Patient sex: F
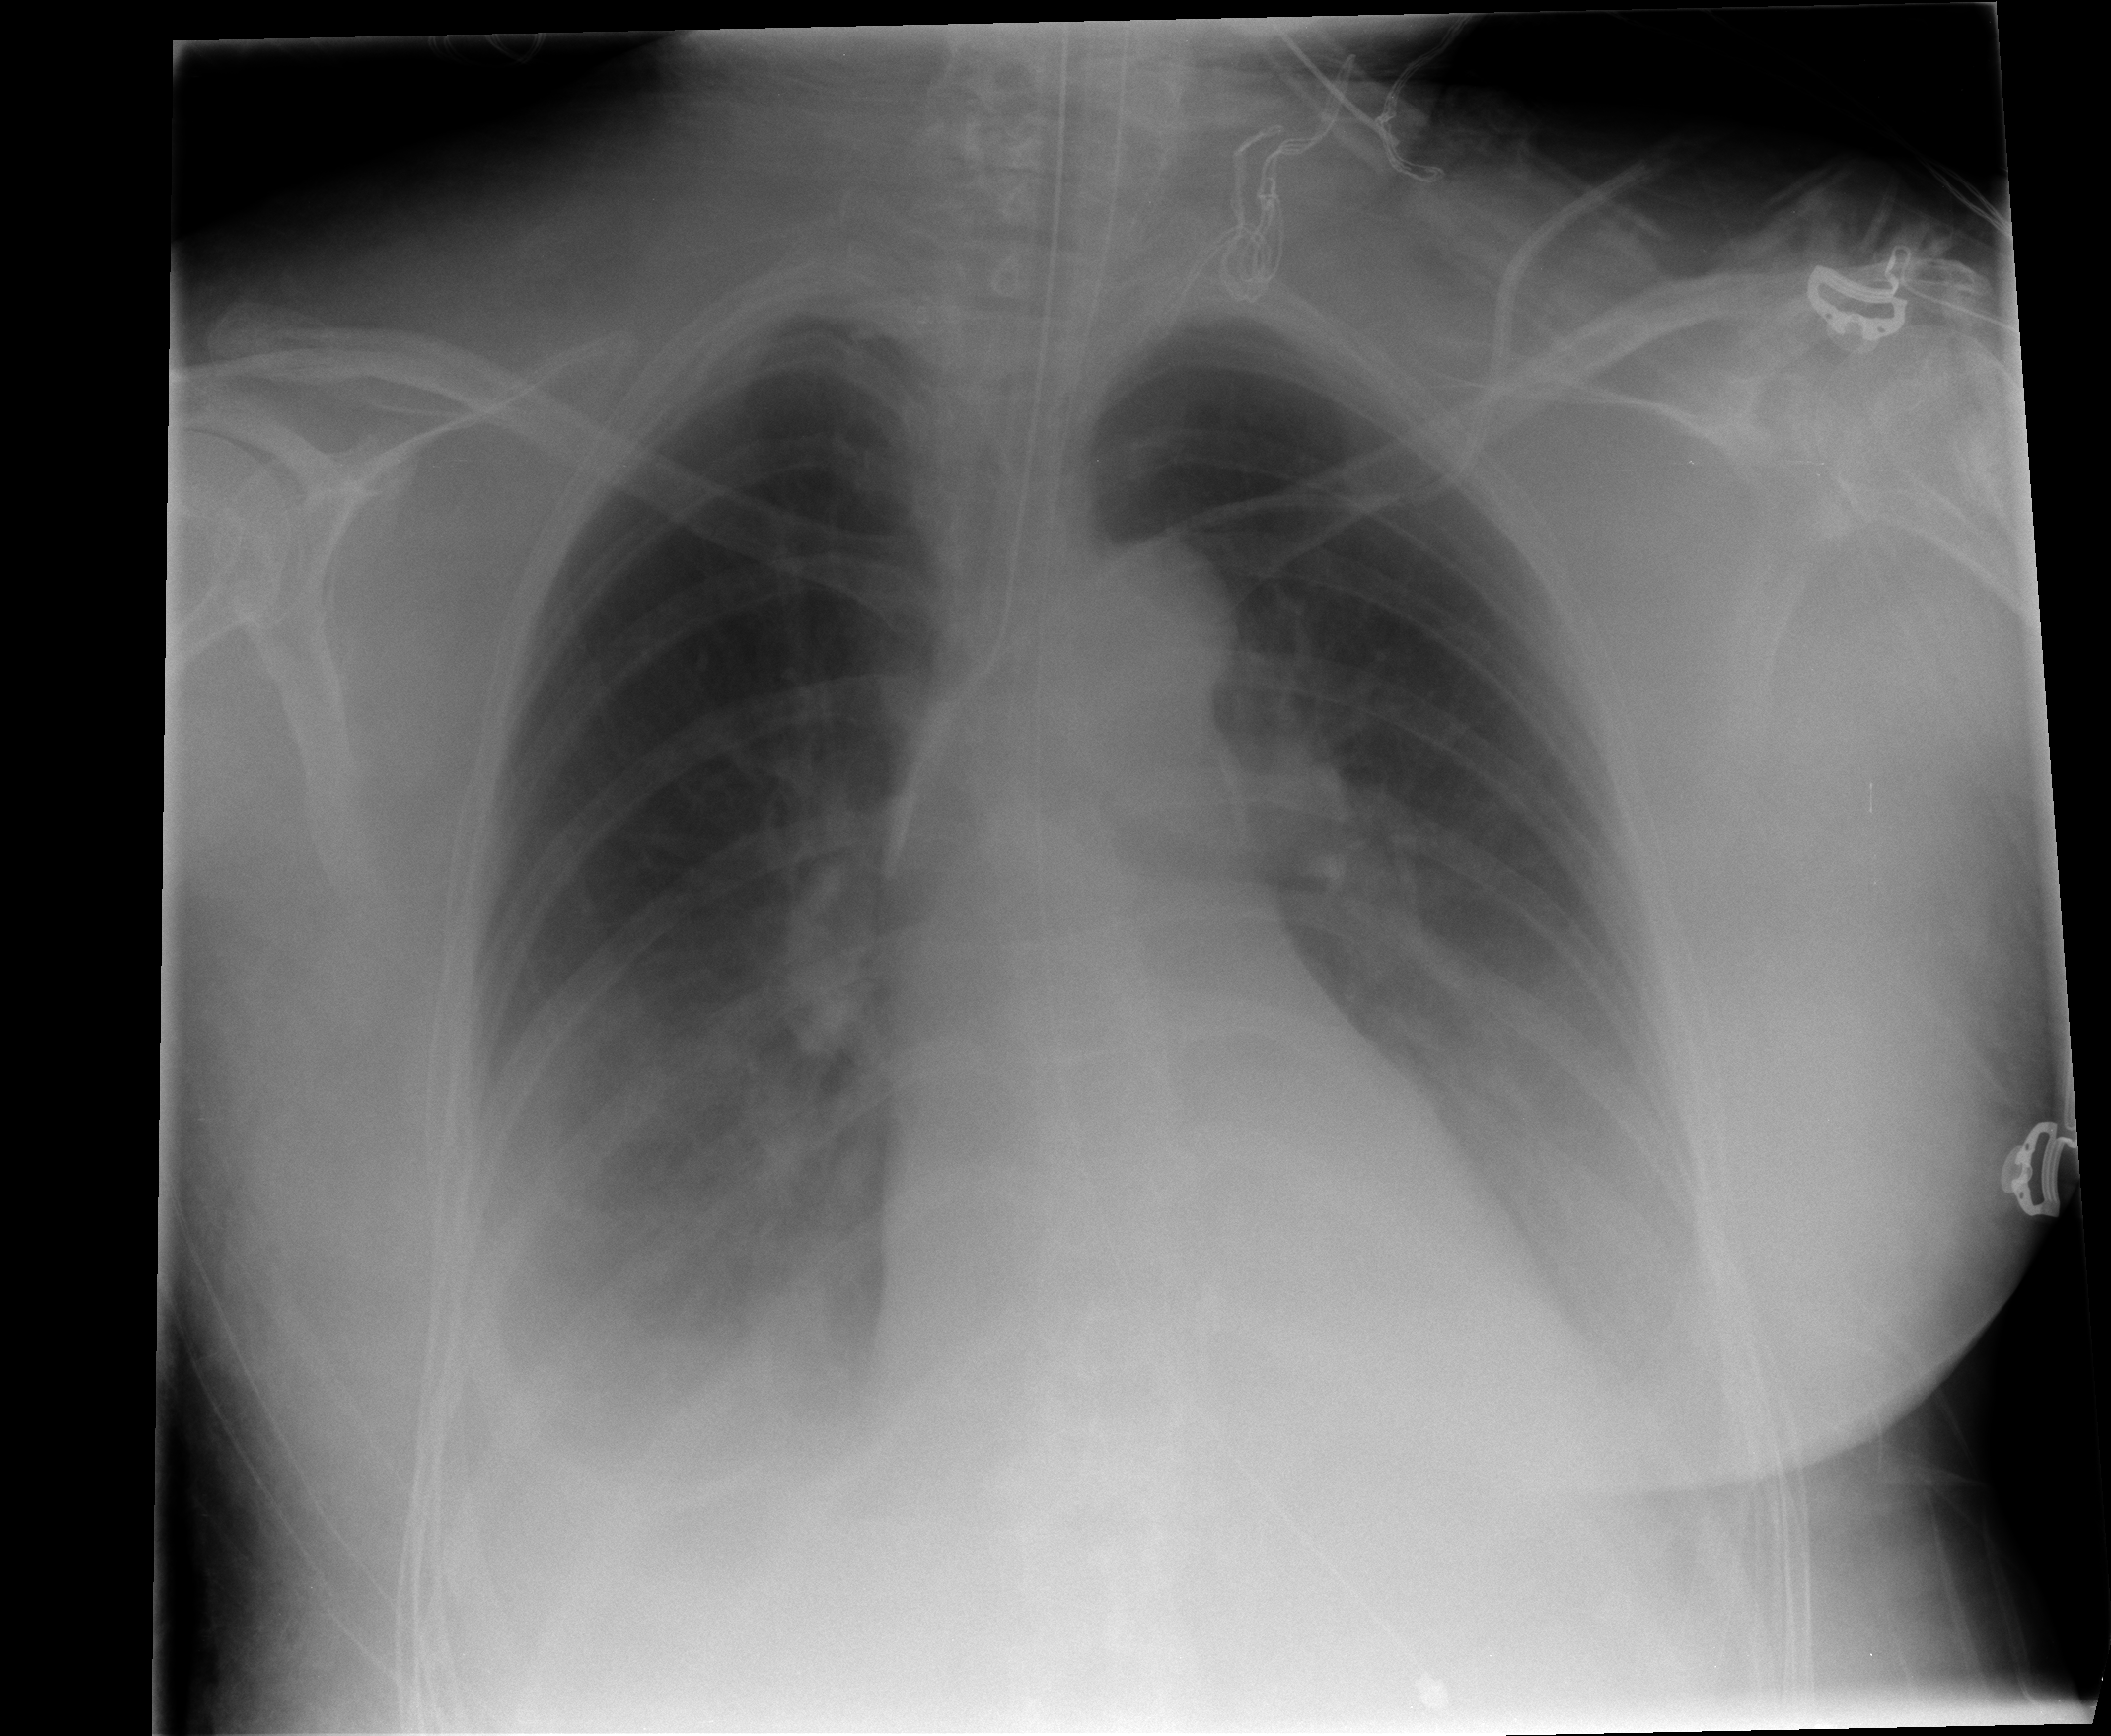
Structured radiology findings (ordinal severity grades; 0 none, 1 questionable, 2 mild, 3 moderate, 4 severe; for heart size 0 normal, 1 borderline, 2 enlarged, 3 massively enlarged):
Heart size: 0
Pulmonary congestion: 2
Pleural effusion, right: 3
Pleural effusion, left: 3
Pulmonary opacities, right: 0
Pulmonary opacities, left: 0
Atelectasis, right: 2
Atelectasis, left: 2